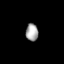
Tissue: lung
Cell type: Epithelial cells
Senescence score: 0.2234
Nuclear area (px): 212
Mean DAPI intensity: 165.684